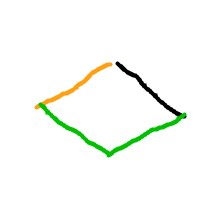
Shape: rhombus